Field crop: tomato
Growth stage: 1
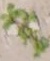
Species: portulaca